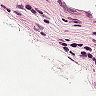
Metastatic tissue present: no